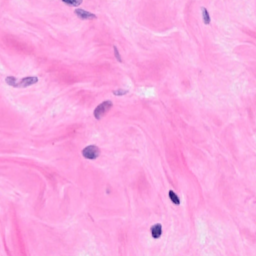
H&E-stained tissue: Breast